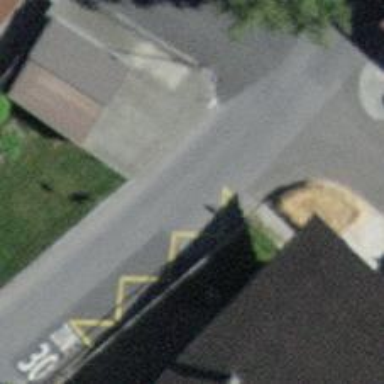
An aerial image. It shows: Residential road with asphalt surface and no sidewalk.